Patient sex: M
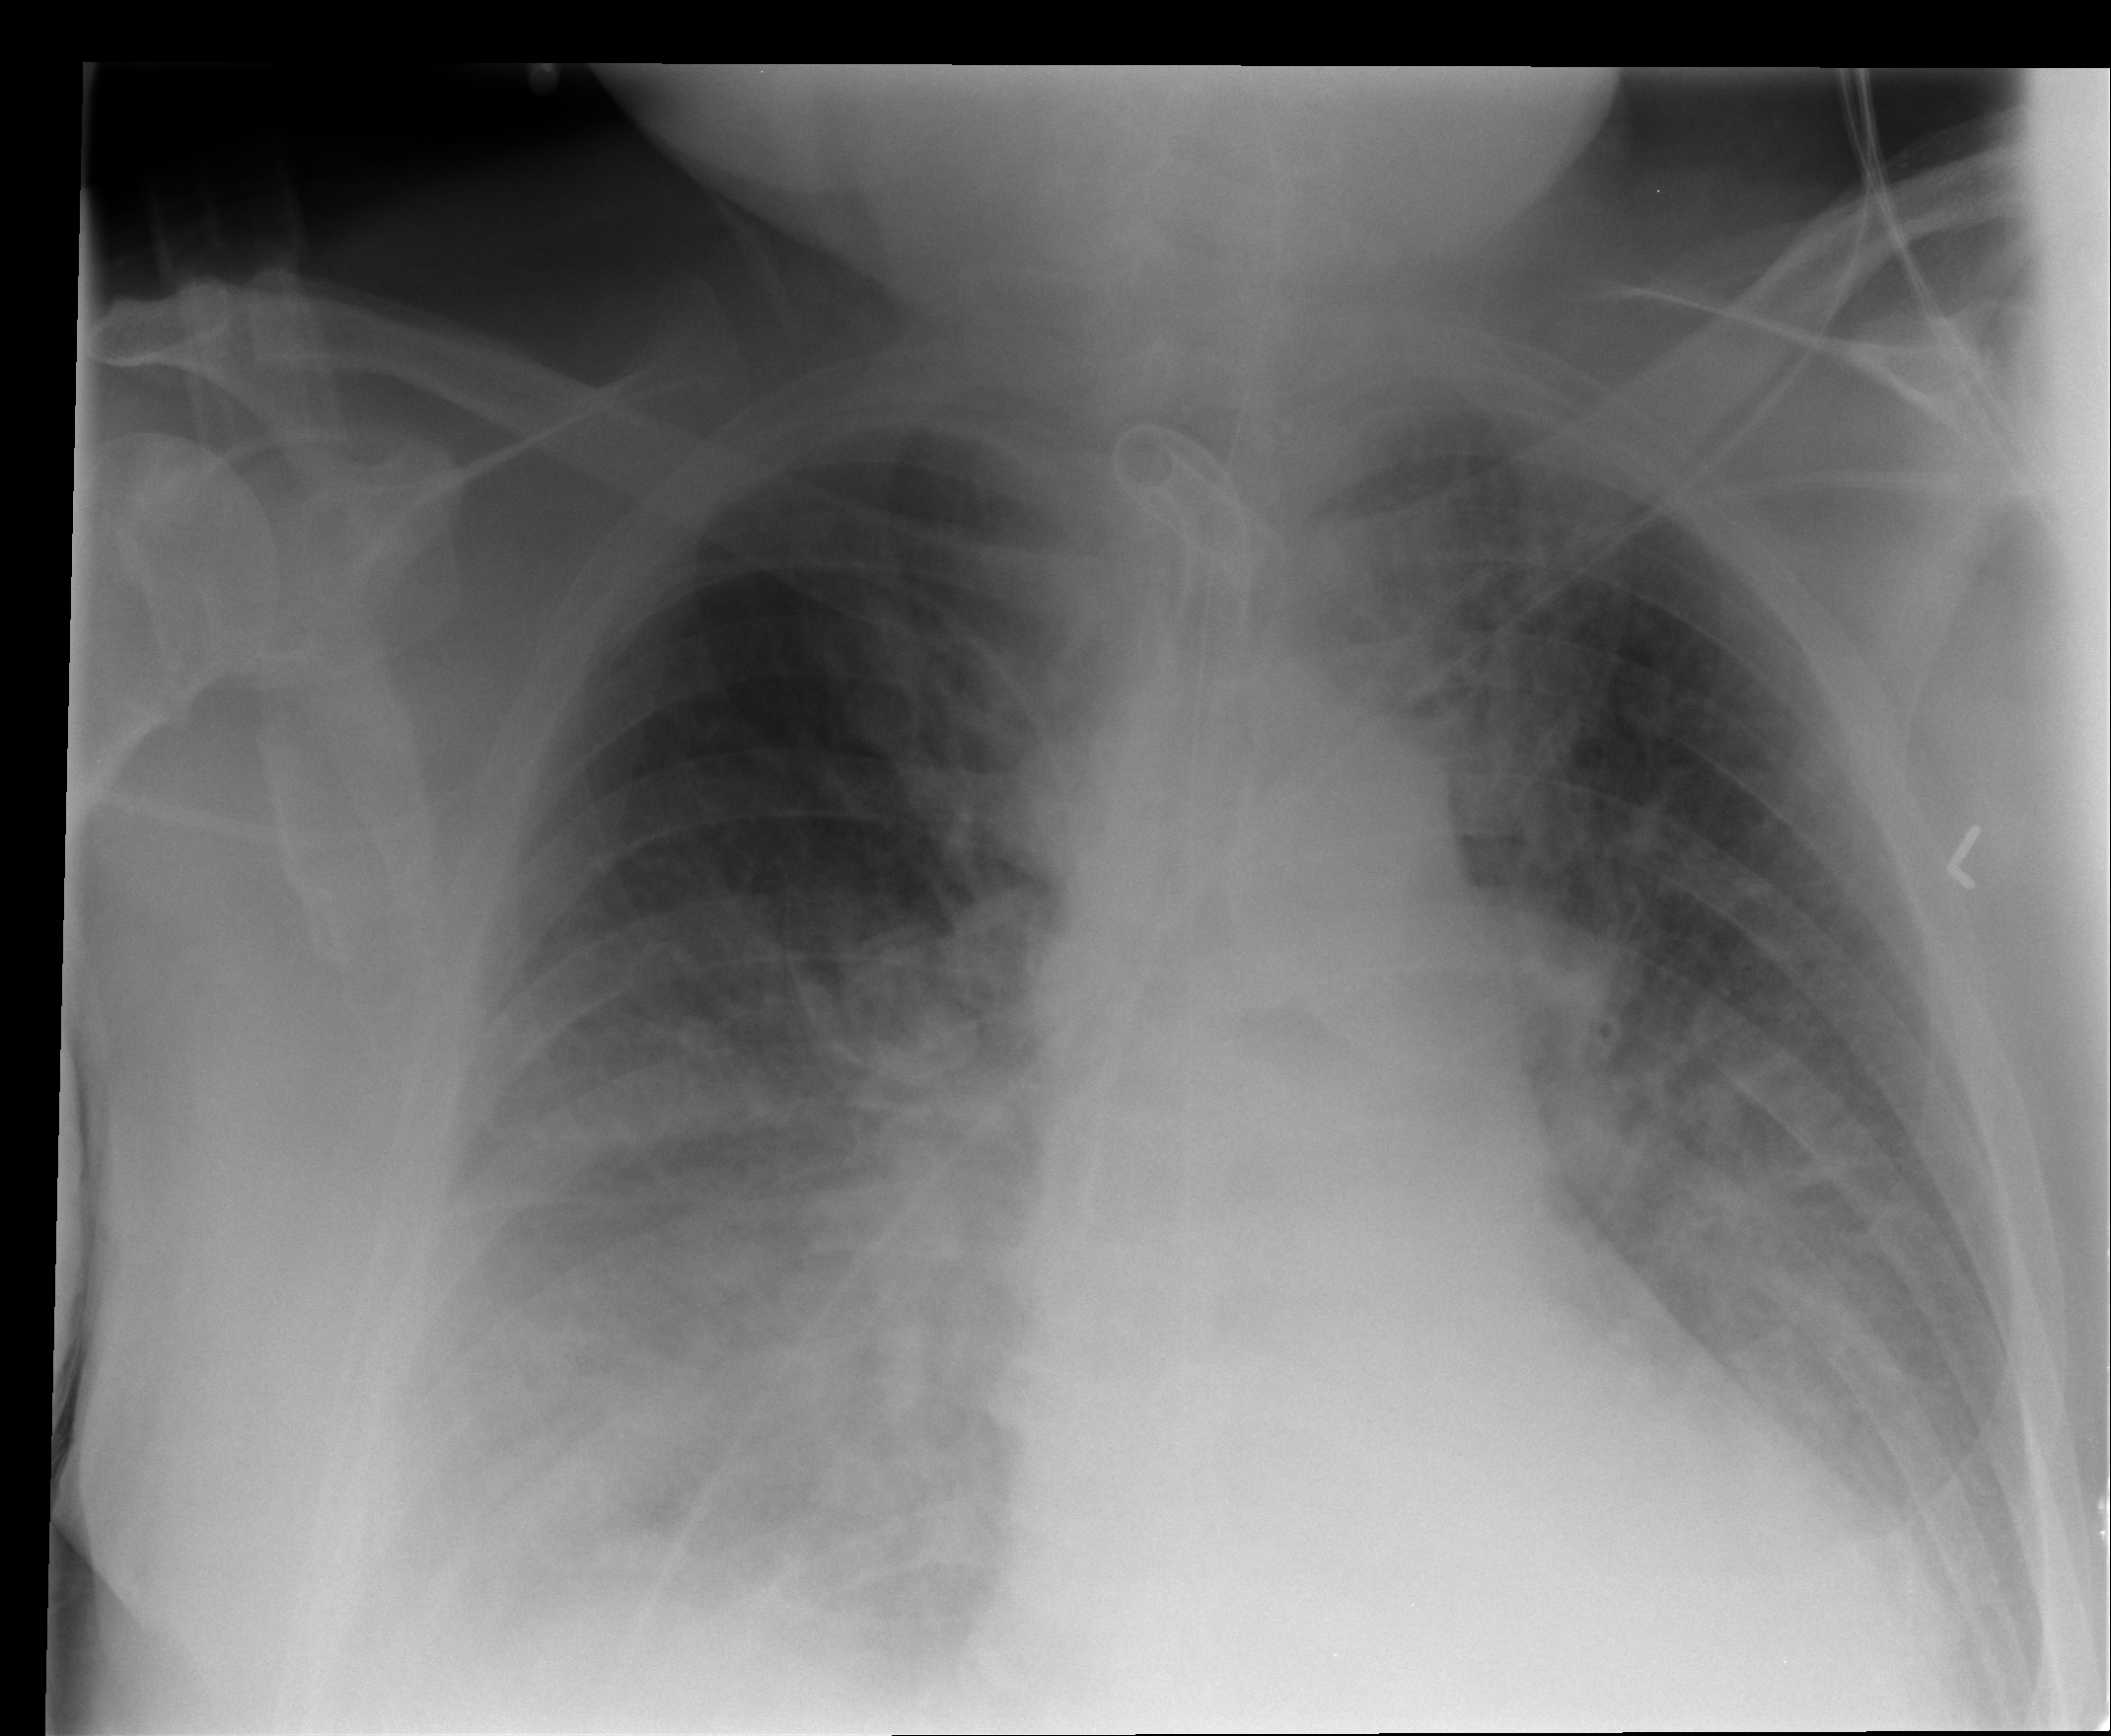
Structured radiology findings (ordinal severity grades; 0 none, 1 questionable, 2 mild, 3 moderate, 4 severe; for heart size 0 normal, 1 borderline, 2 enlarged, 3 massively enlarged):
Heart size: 1
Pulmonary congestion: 2
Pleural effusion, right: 2
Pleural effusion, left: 2
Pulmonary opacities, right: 1
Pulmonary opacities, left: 0
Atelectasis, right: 2
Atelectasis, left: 2